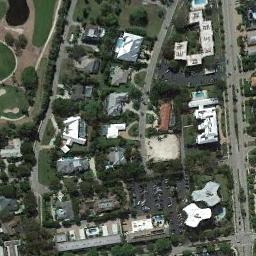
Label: dense_residential